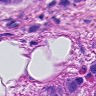
Metastatic tissue present: yes